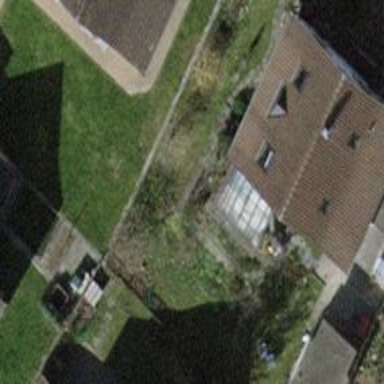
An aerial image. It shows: Detached building.